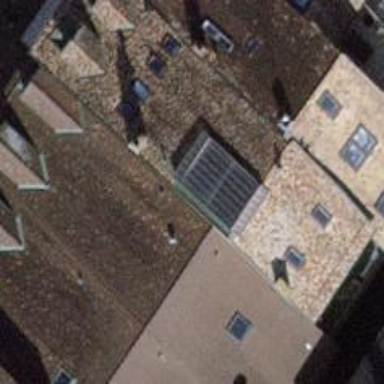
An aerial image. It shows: Building with gabled roof covered in roof tiles. The roof orientation is across the structure.